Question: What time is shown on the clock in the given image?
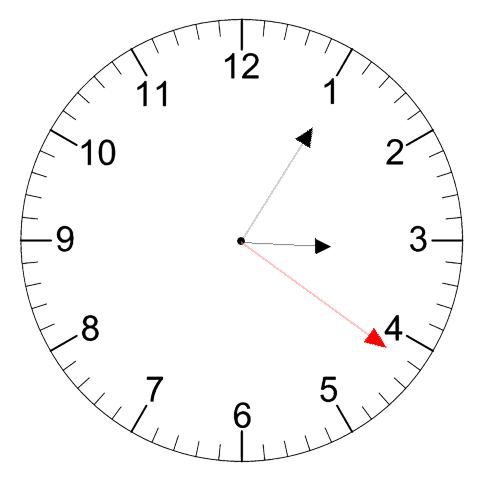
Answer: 03:05:21